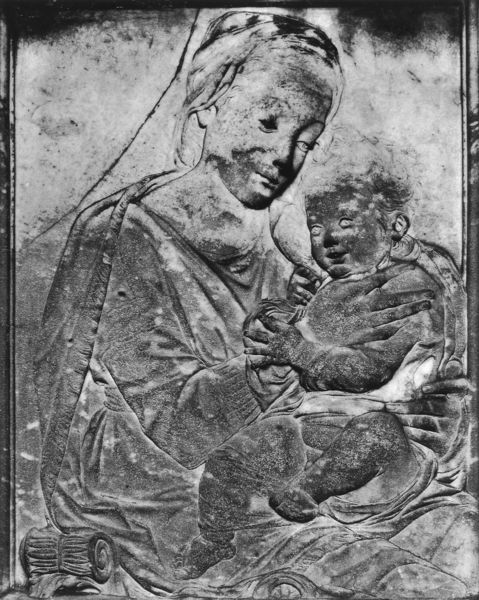
Titel: Madonna Panciatchi
Künstler: Desiderio da Settignano
Institution: Florenz, Bargello
Schlagwörter: hand, umhang, menschen, sitzen, frau, grau, kleid, stuhl, schleier, tuch, augen, stein, gewand, kind, mutter, lächeln, relief, liebe, lehne, baby, kopftuch, schoß, lachen, schwarzweiß, altar, negativ, jesus, fresko, maria, madonna, umhnag, windel, jungfrau maria, hesus, flachrelief